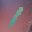
Label: 1